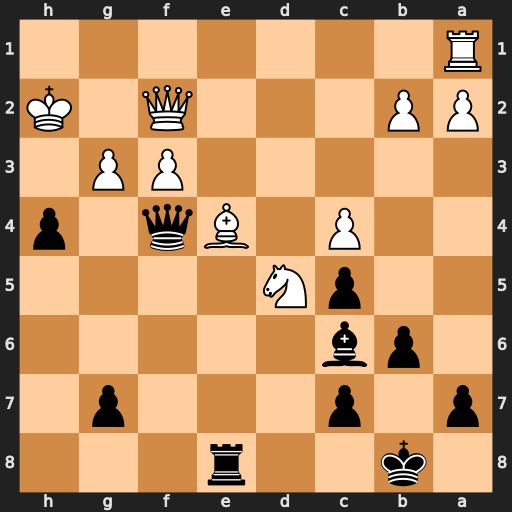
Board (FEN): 1k2r3/p1p3p1/1pb5/2pN4/2P1Bq1p/5PP1/PP3Q1K/R7
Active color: b
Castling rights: -
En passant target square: -
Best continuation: hxg3+ Qxg3 Rh8+ Kg2 Qd2+